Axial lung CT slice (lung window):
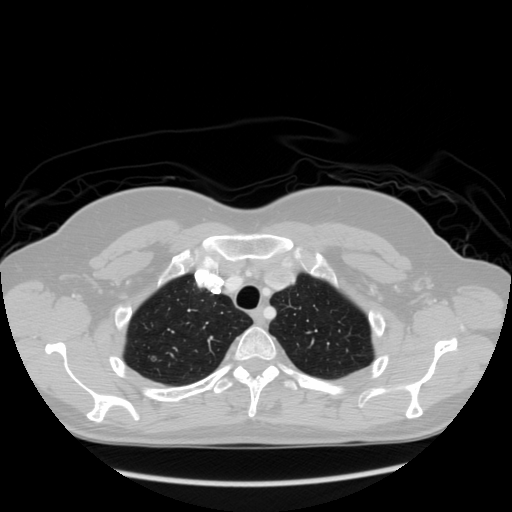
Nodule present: yes
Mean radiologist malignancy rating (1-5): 2